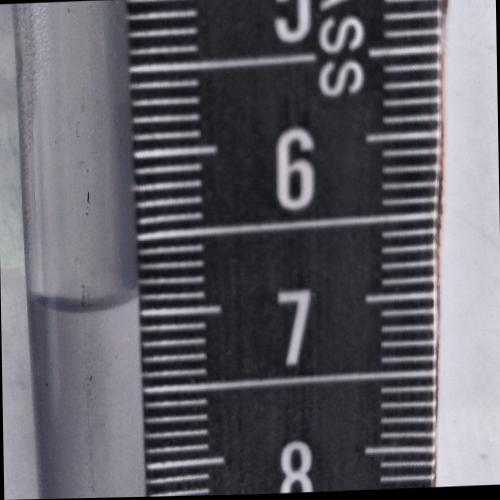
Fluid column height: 6.9 cm